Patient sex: M
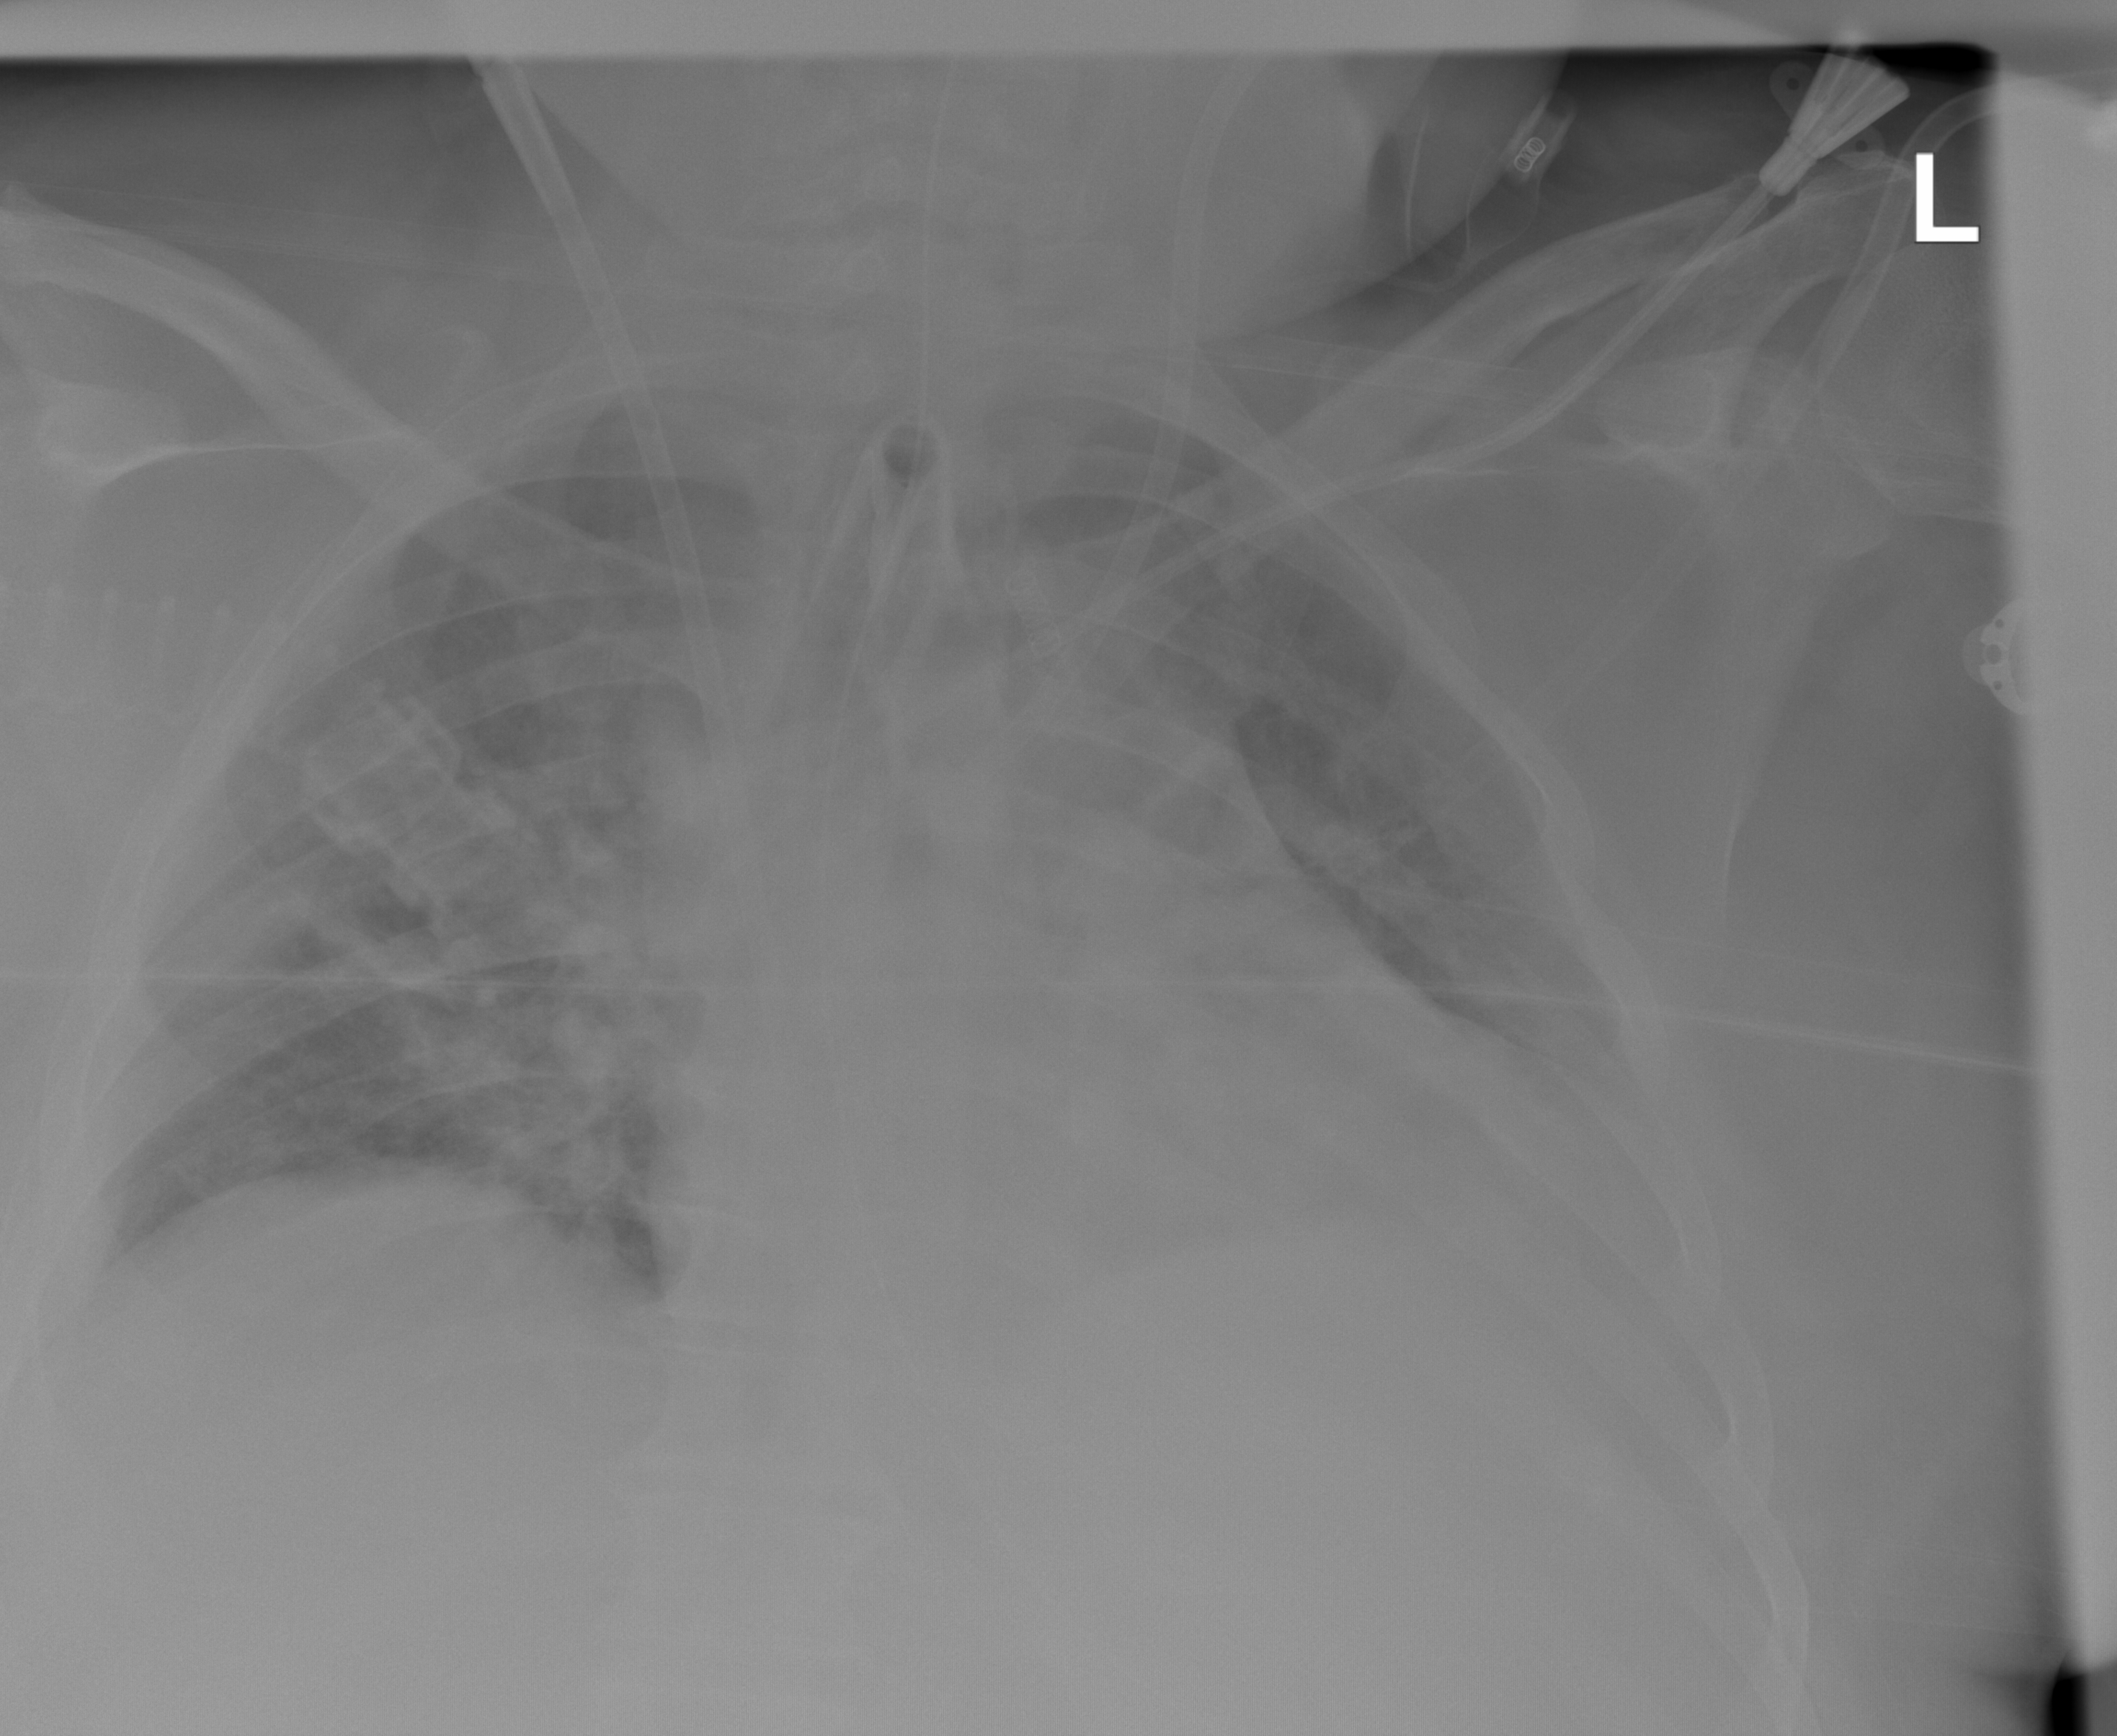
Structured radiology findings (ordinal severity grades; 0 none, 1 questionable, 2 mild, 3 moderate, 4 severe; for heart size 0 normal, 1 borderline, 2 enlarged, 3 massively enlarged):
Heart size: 2
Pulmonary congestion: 0
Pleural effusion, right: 0
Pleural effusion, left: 1
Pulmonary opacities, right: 0
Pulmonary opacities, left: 0
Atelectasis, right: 0
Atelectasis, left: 2